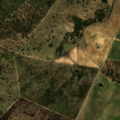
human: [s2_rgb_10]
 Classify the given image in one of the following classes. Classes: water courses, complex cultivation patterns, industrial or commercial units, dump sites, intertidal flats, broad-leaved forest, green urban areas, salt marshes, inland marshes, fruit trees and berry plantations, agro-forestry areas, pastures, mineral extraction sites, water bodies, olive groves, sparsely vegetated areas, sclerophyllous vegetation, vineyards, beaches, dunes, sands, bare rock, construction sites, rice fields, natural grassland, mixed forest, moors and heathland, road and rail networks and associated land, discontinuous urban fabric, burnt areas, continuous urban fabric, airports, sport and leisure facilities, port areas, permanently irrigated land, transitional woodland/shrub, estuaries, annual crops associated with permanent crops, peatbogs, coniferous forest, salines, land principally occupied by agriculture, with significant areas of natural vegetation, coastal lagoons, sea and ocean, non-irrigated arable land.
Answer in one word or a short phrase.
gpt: non-irrigated arable land, agro-forestry areas, broad-leaved forest, transitional woodland/shrub